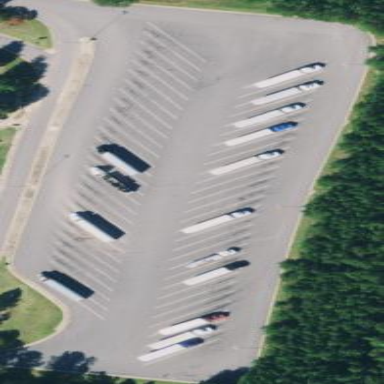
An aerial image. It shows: Designated parking area for tourist buses with asphalt surface.